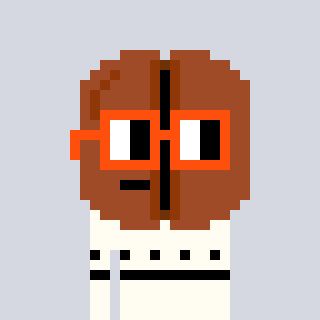
a pixel art character with square orange glasses, a coffeebean-shaped head and a grayscale-colored body on a cool background